Question:
Please see the above screenshot. On this web page I have a header consisting of 3 levels (green, light brown, dark brown), followed by a Google Map. The map is zoomed in on a location (country USA in this case).
The problem I have is that the map centering (vertically) is off by the same amount of pixels as the header. The canvas is set to 100% height, and so is the html and the body element. As I do not want a scrollbar in the viewport, overflow is set to hidden on the body element.
By temporarily disabling the overflow rule, you can see that the map overflows the viewport, which makes sense, since it begins below the header and uses 100% of the entire viewport. Thus it really is 100% + height of header.
What I want, however, is for the map to have a height that is equal to 100% of the height of the total viewport minus the height of the header. As the headers height is dynamic and depends on several factors, my question is what the smartest way is to accomplish this?
I guess Javascript can do the trick but I'm hoping we have better ways now? I'm looking for a robust solution.
Edit: live example:
<URL>
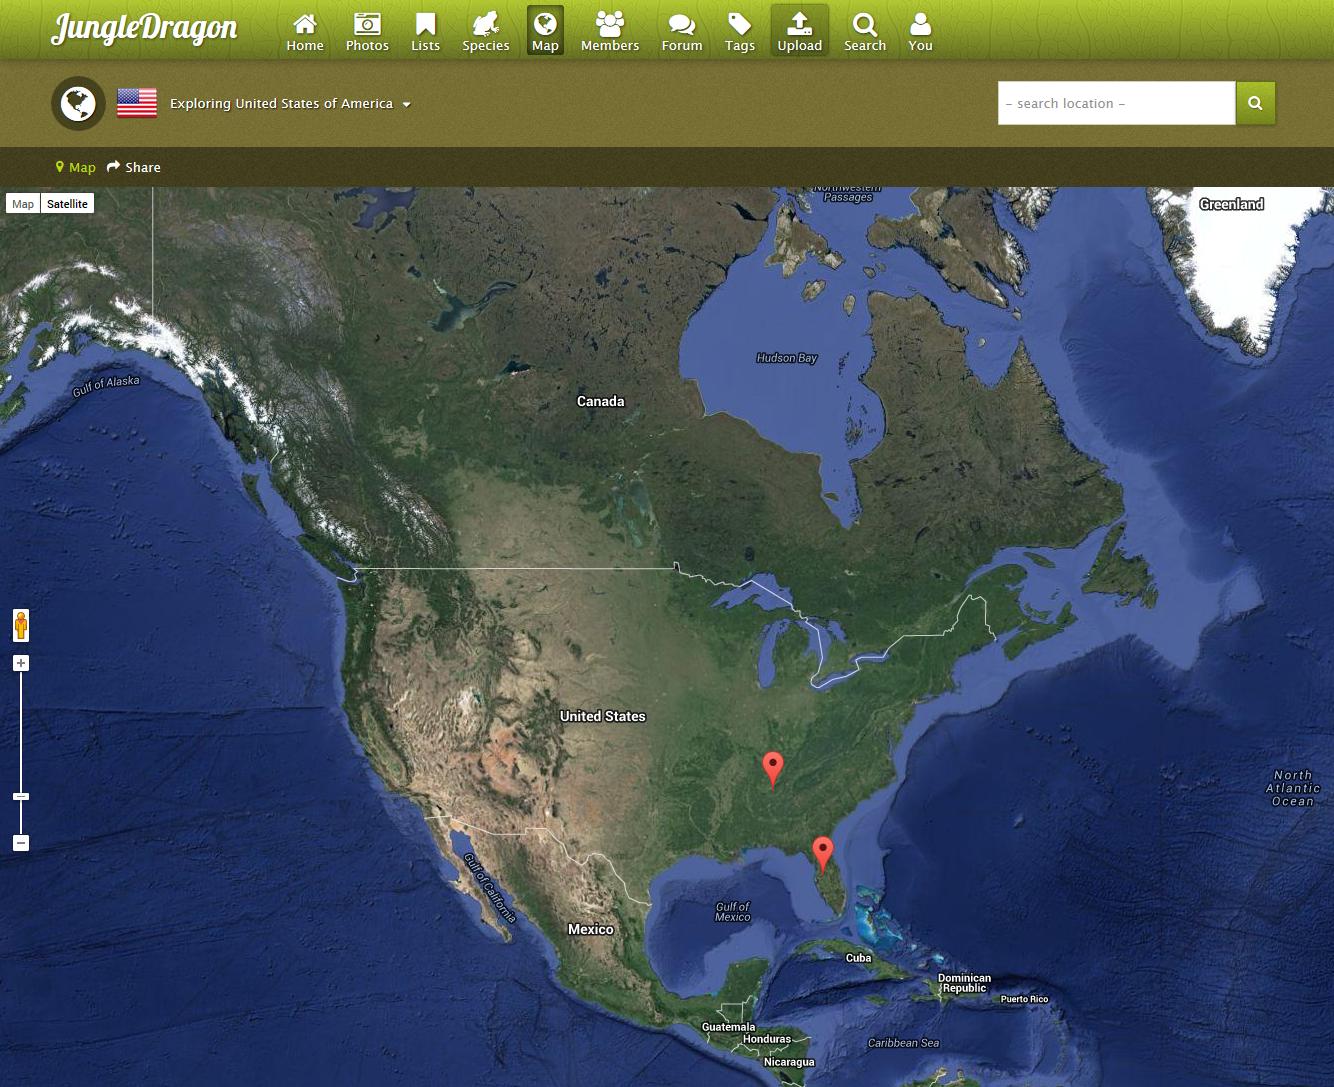
Answer: The best way is to use conflicting absolute positions. The map div will have css similar to:
'''
#mapcanvas {
height: auto;
position: absolute;
top: 188px; /* this is to account for your header */
bottom: 0;
}
'''
See the Dynamic Map Height header in my <URL>